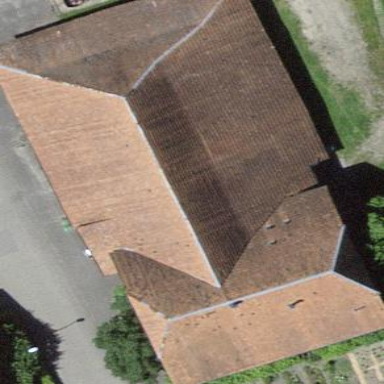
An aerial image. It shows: Farm building.